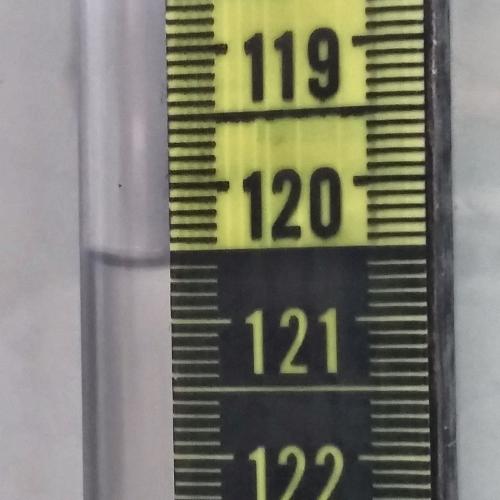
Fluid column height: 120.6 cm